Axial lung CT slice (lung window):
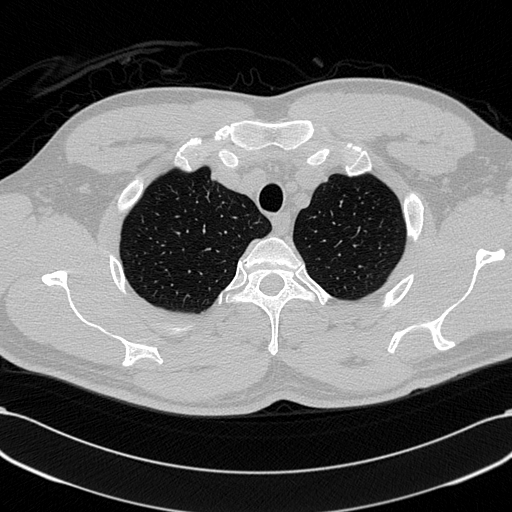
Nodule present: no